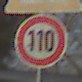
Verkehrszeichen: Geschwindigkeit110
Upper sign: FlugbetriebLinks
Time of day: SunriseSunset
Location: Outdoor (Special)
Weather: Clear
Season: NotSpecified
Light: Natural